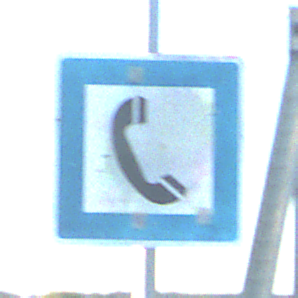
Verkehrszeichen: Fernsprecher
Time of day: SunriseSunset
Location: Outdoor (RoadRail)
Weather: Clear
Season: NotSpecified
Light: Natural